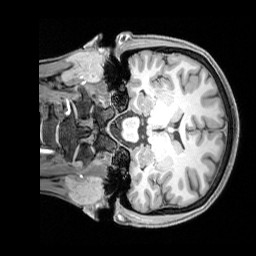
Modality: T1w
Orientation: coronal
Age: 34
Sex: female
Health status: healthy
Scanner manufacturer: siemens
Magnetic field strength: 3 T
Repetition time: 1.65 s
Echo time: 0.00182 s